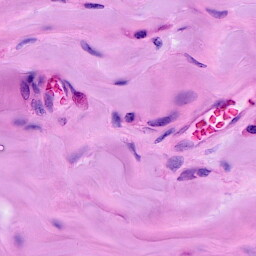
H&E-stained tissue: Breast